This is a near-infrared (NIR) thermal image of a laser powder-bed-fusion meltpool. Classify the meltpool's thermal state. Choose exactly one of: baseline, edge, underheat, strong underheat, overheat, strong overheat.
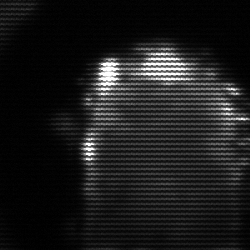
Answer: baseline